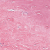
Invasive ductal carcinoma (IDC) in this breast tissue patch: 0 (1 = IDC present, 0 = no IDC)